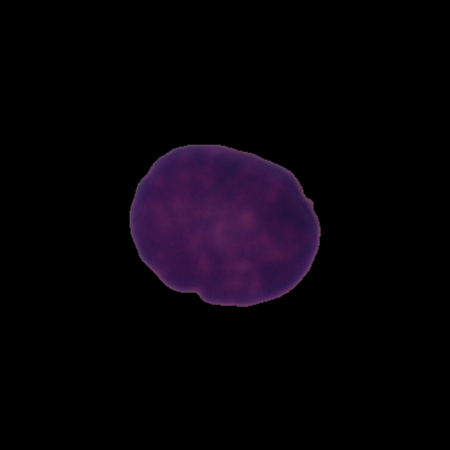
Label: healthy